Question: phpMyAdmin tells me that the following code snippet is syntactically incorrect :
'''
SET @time := NOW();
SET @timeset :=0;
IF @timeset=1
THEN SET @time := DATE_ADD(@time,INTERVAL 10 SECOND);
ELSE SET @time := DATE_SUB(NOW(),INTERVAL 1 DAY);
SET @timeset := 1;
END IF;
'''
but I fail to see what's wrong with it.
The exact error message goes :
UPDATE : thanks to wolfgangalther's answer, I found the following workaround :
'''
SET @time := NOW();
SET @timeset :=0;
SET @time=IF(@timeset=1,DATE_ADD(@time,INTERVAL 10 SECOND),DATE_SUB(NOW(),INTERVAL 1 DAY));
SET @timeset:=1;
'''
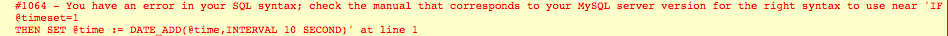
Answer: From the <URL>:
> MySQL supports the IF, CASE, ITERATE, LEAVE LOOP, WHILE, and REPEAT constructs for flow control .
You are not allowed to issue an 'IF' construct on its own!
There is also a short discussion about it here (including some alternatives):
<URL>
<URL>
Stored programs are either stored procedures or stored functions. Stored functions are the same thing as stored procedures, they just return a value.
Read more about stored procedures:
- <URL>